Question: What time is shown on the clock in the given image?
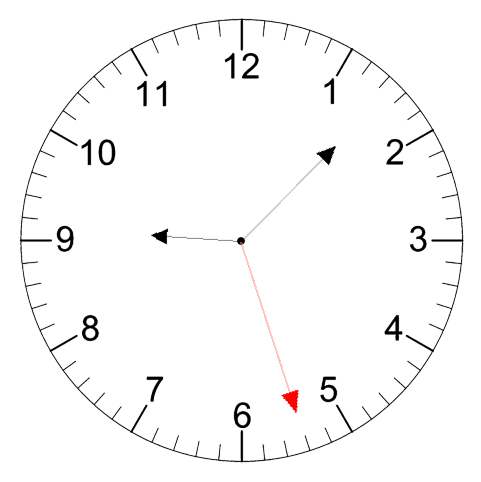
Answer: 09:07:27